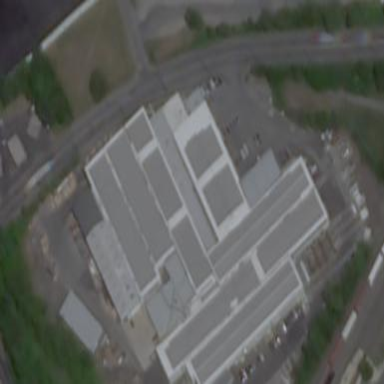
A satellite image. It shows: Industrial building.